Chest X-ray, AP view. Patient: 50 years old, sex M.
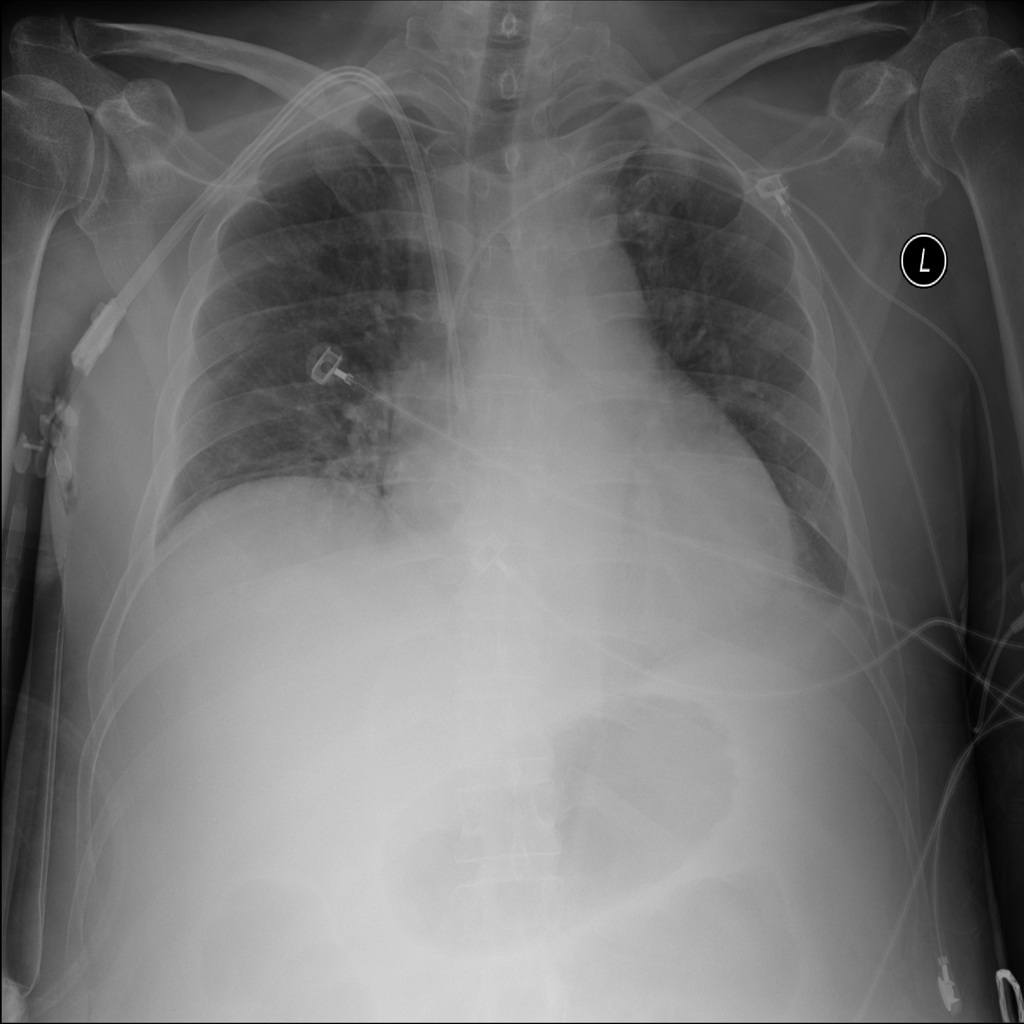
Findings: Atelectasis, Consolidation